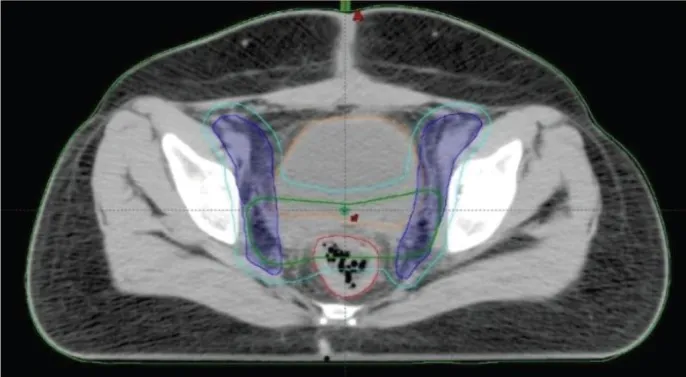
Contoured volumes, cyan-PTV volume, green-CTV tumour volume, blue-CTV nodal volume, red-rectum, orange-urinary bladder.
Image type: radiology (ct)